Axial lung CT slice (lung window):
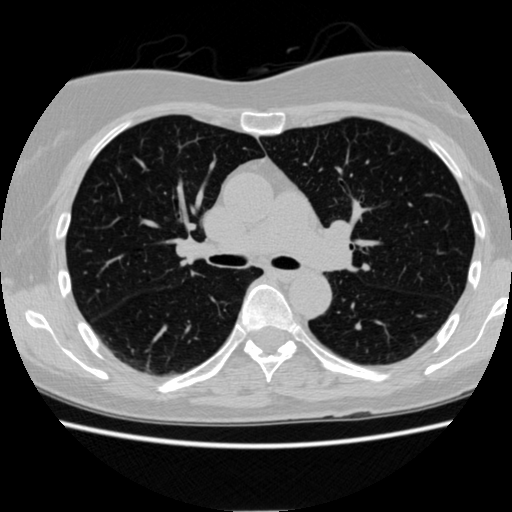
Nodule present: no